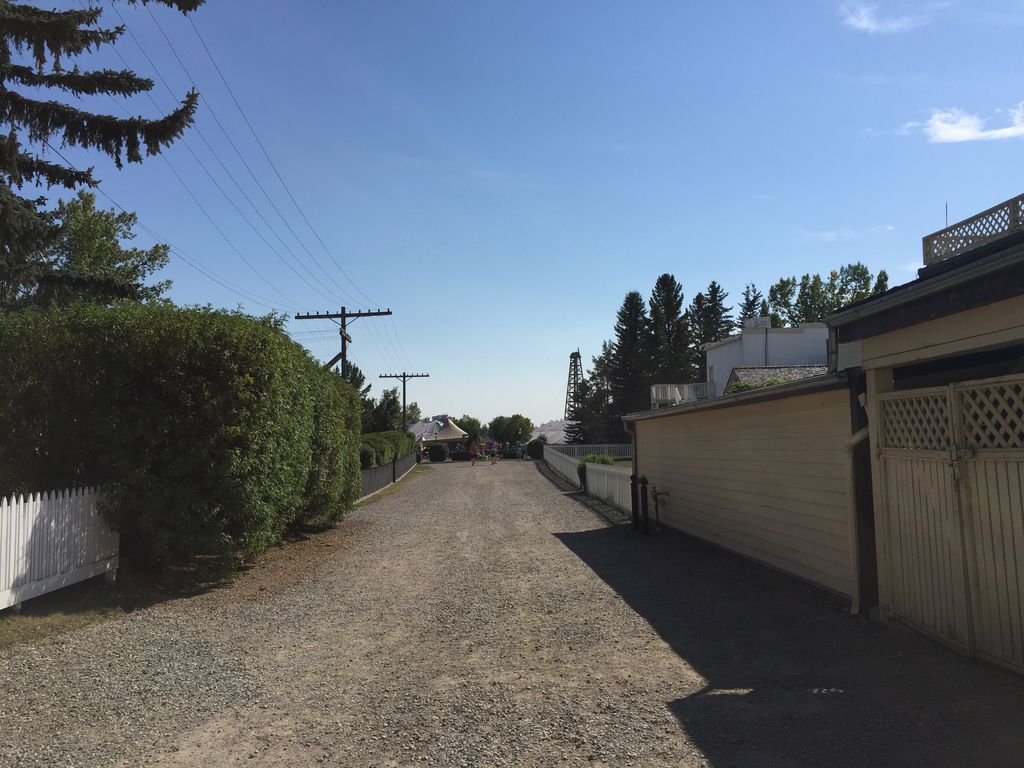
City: calgary